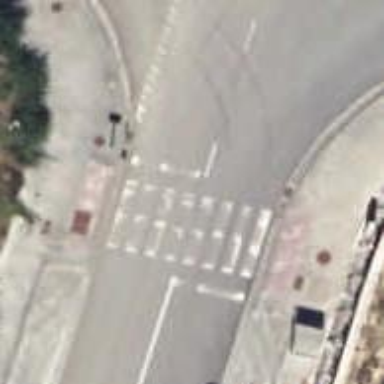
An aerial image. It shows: Zebra crossing on the road.